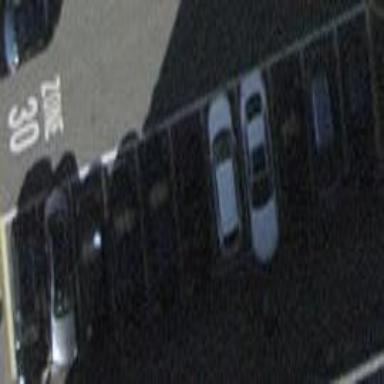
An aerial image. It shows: Street-side parking area with asphalt surface.